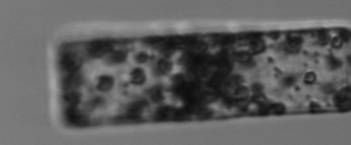
Label: Guinardia_flaccida